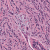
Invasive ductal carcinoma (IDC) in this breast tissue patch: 1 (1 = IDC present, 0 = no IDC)